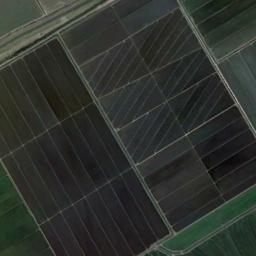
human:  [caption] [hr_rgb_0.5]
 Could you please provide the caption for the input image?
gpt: Several neatly arranged purple rectangular farm fields .

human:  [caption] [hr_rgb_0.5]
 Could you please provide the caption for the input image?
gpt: Some dark green rectangular farmlands of different sizes are neatly arranged on the ground .

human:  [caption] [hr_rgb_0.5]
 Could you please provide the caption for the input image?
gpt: There are numerous neat rows of rectangular farmlands .

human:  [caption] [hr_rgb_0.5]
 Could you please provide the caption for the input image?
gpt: There are some green and bare rectangular farmland .

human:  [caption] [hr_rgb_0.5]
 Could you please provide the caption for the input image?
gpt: There are some brown rectangular farmlands .